Interaction volume radius: 10 \u00c5
Interaction volume height: 20 \u00c5
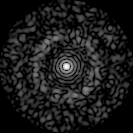
Disorder parameter: 0.8293